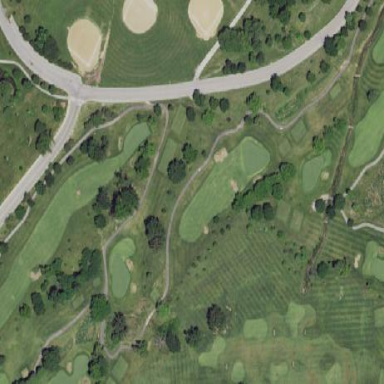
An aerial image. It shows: Golf course.